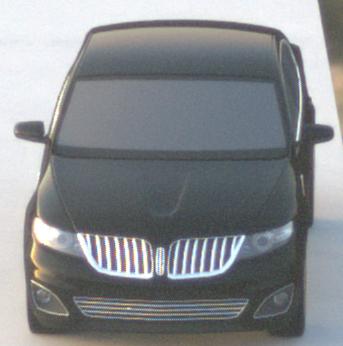
Make: Lincoln
Model: MKS
Detailed model: -
Model produced from: 2008
Model produced until: 2011
Doors: 4
Color: black
Road condition: dry road
Daytime: dawn
Contrast: medium contrast